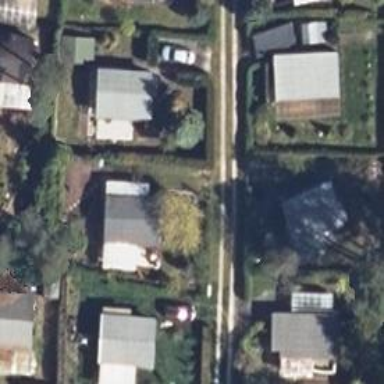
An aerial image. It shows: Residential road with concrete lanes.